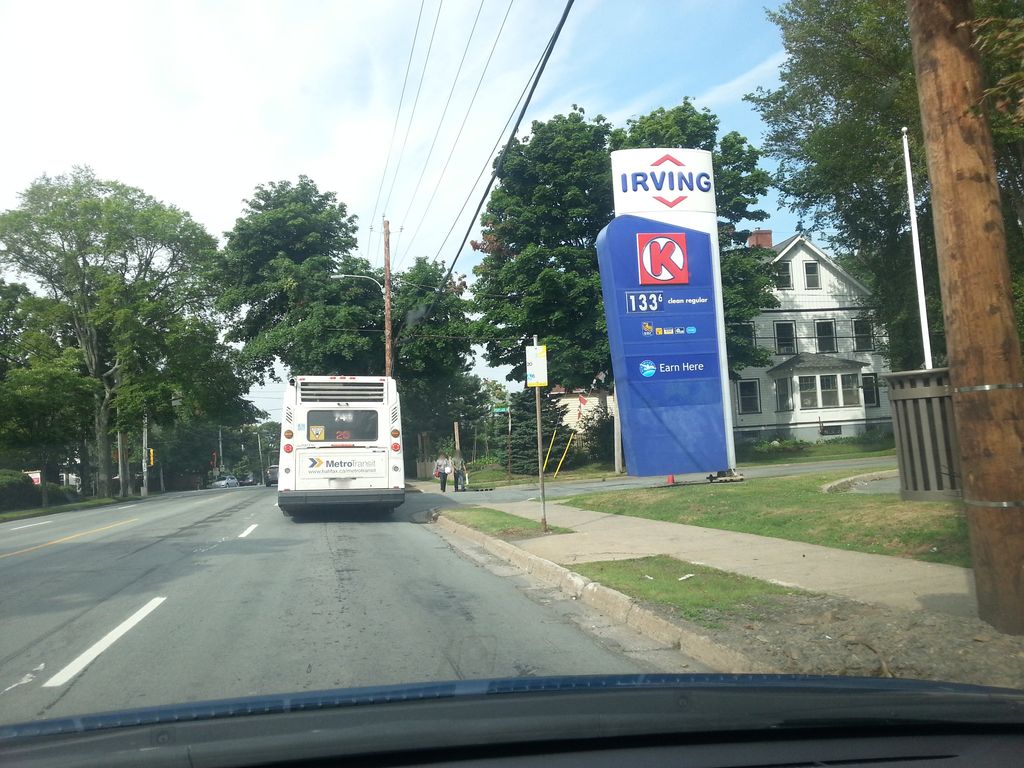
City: halifax